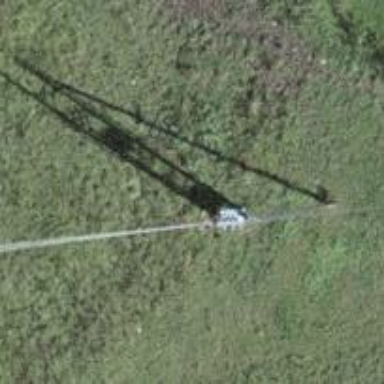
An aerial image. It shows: Utility pole as the man-made structure.